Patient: sex M, age 57
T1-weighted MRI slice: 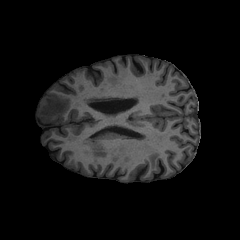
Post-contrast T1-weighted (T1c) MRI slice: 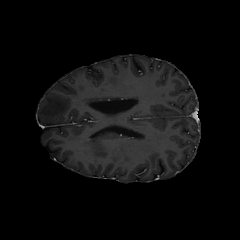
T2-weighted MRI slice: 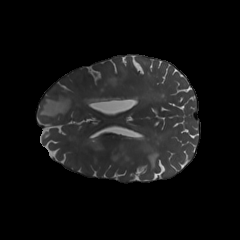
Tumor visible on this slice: yes
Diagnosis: Glioblastoma, IDH-wildtype
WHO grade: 4